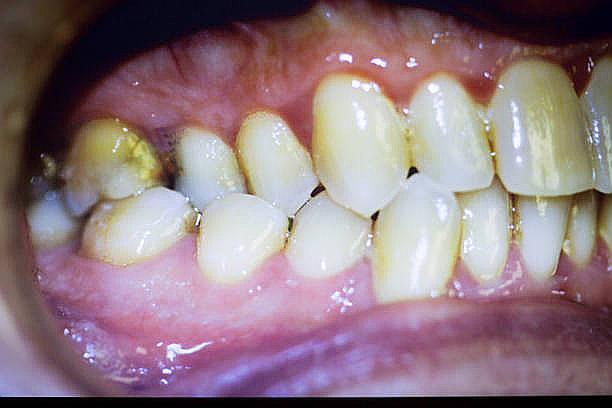
Condition: Gingivitis